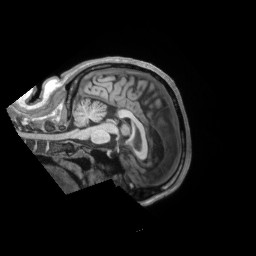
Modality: T1w
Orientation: sagittal
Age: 62
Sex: male
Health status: ill
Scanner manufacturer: siemens
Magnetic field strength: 3 T
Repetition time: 2.2 s
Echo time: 0.00157 s